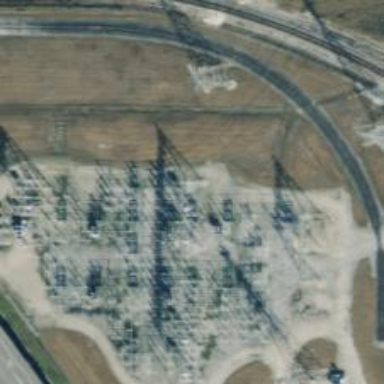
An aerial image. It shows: Switch for power supply.